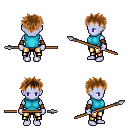
a pixel art fantasy rpg character, female body template, dark elf, purple skin, teal sleeveless shirt, gold greaves, brown bedhead hairstyle, cloth bracers, spear, four views (front, back, left, right), 2x2 character sprite sheet, small pixel art, hard edges, no anti-aliasing